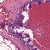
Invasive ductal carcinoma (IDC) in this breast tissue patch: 0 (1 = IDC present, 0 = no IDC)